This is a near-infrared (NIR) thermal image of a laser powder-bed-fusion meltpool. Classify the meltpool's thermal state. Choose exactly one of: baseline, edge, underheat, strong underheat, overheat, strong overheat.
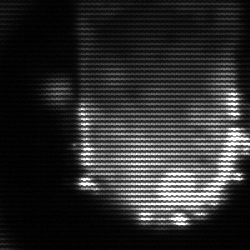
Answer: baseline